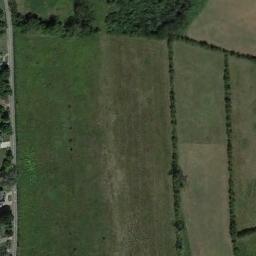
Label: meadow